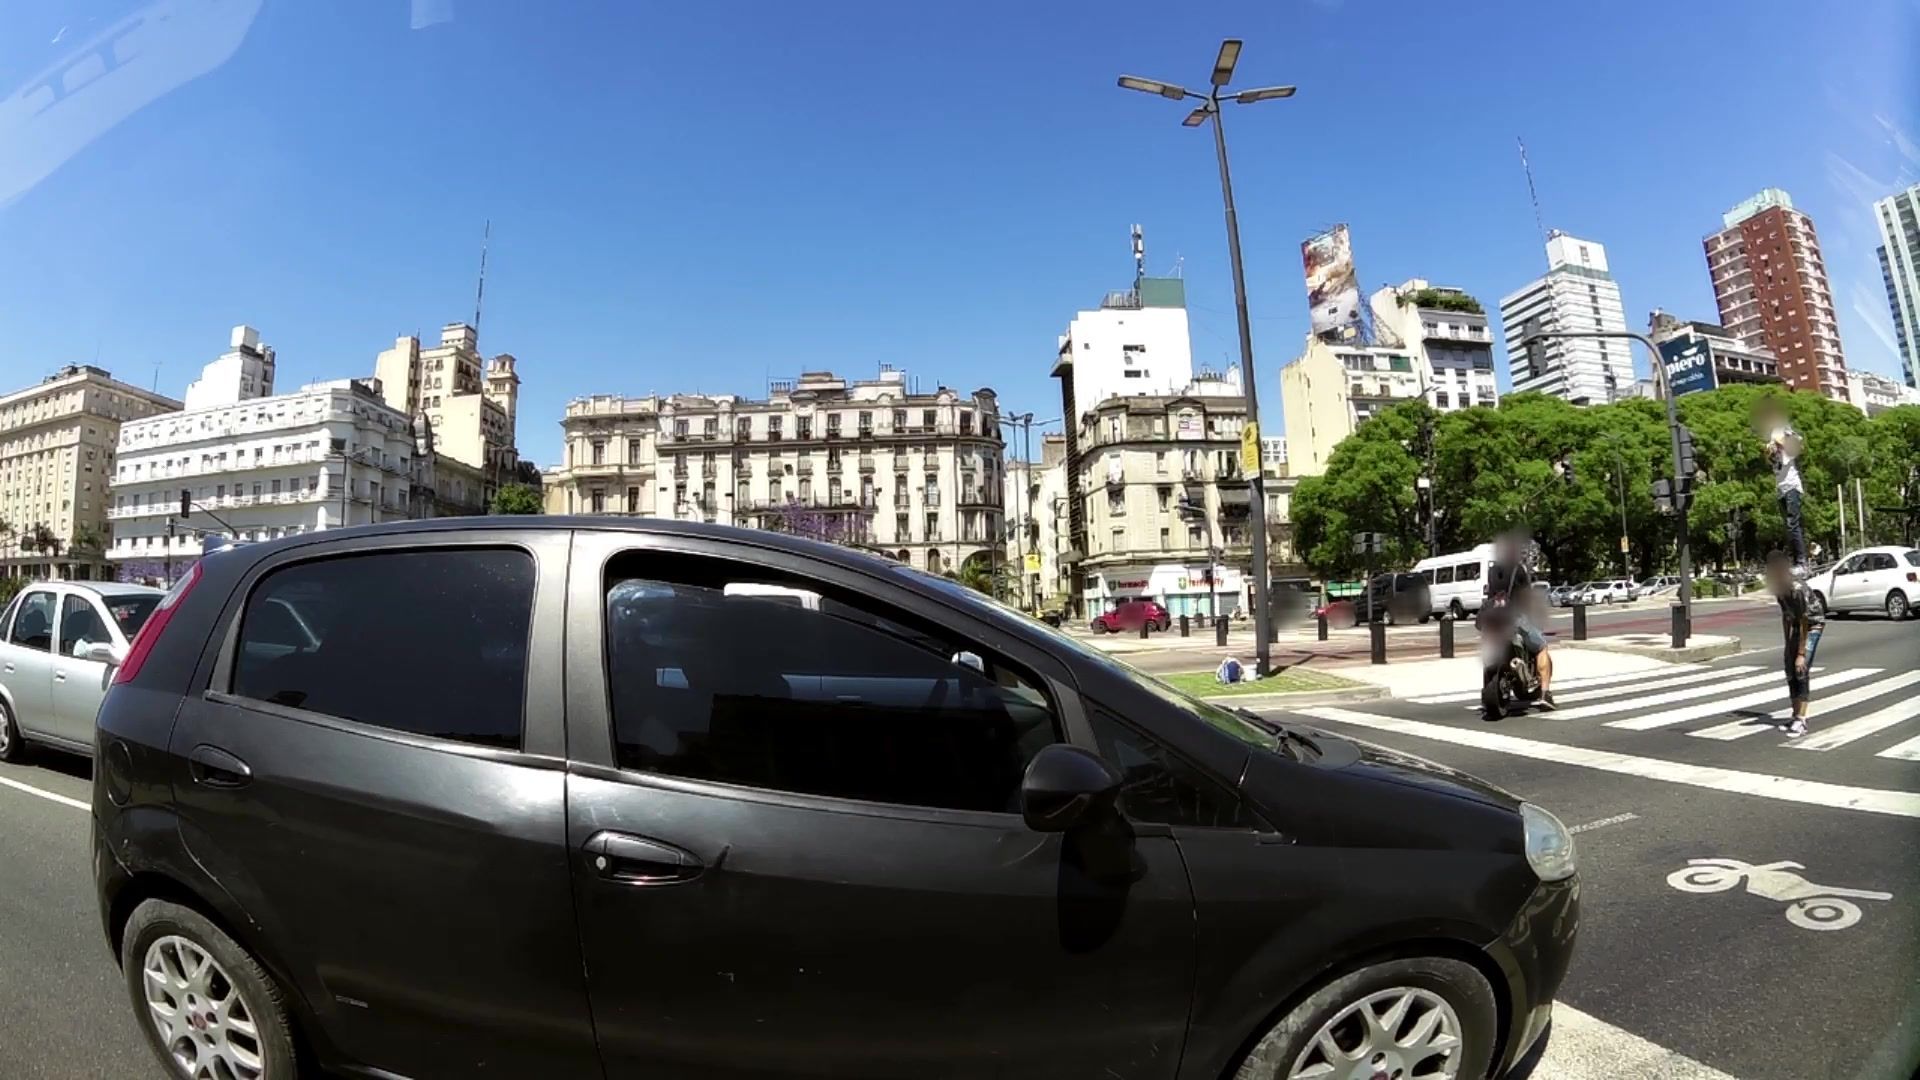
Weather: clear
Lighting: day
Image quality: good
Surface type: walking surface
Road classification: trunk
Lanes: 5.0
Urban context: urban centre
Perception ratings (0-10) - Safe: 3.83, Lively: 8.87, Beautiful: 1.96, Boring: 4.76, Depressing: 8.3, Wealthy: 7.09